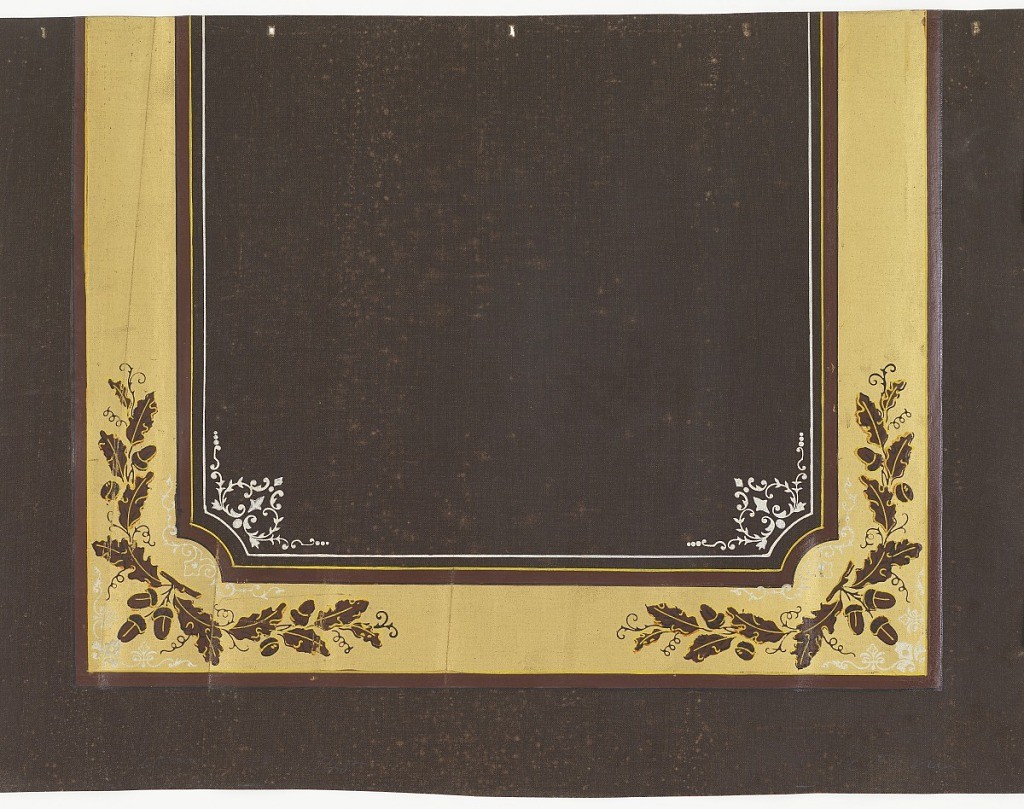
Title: Window shade
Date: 1880–1900
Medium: Block-printed
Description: Creating a section of picture frame-like design, wide gold area overprinted in corners with acorns and oak leaves. White ornament in corners of interior. Printed on deep brown fabric support.